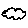
Label: cloud